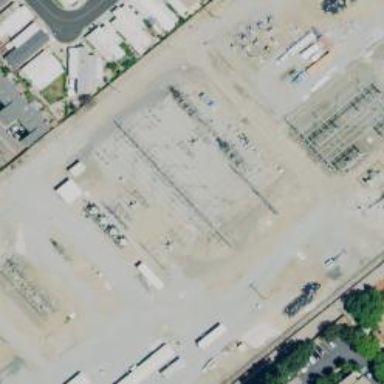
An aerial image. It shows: Substation for power supply.